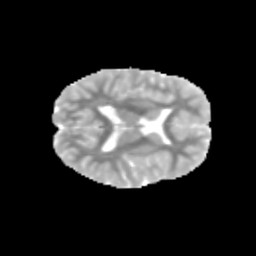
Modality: MD
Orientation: axial
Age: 10
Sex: female
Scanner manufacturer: siemens
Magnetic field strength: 3 T
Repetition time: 3.8 s
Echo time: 0.07 s